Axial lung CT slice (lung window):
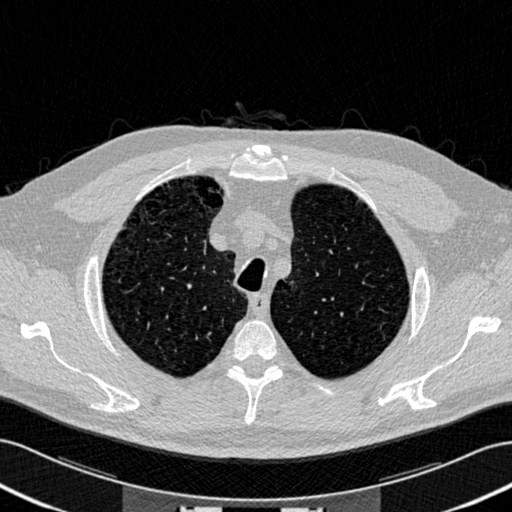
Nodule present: no